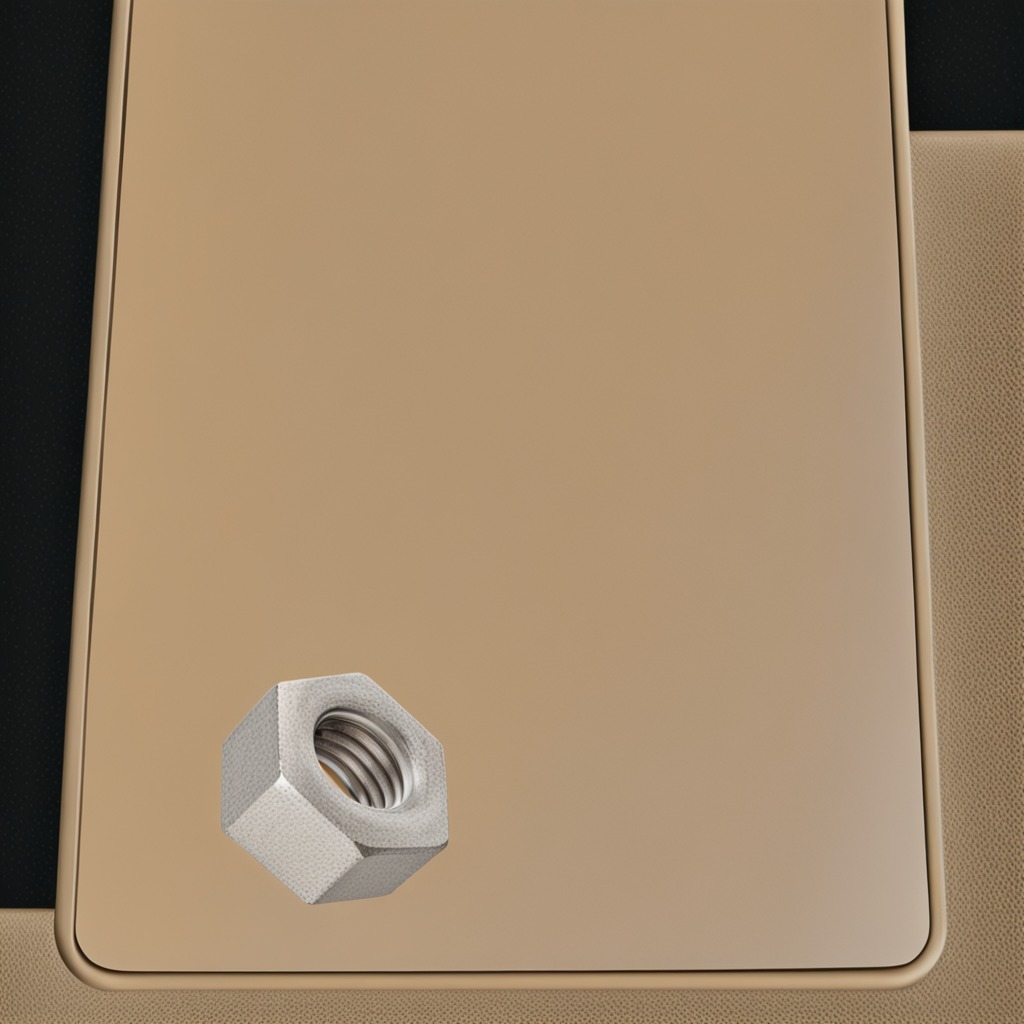
A metal nut is lying on a clean utility table in a temporary outdoor tool station.